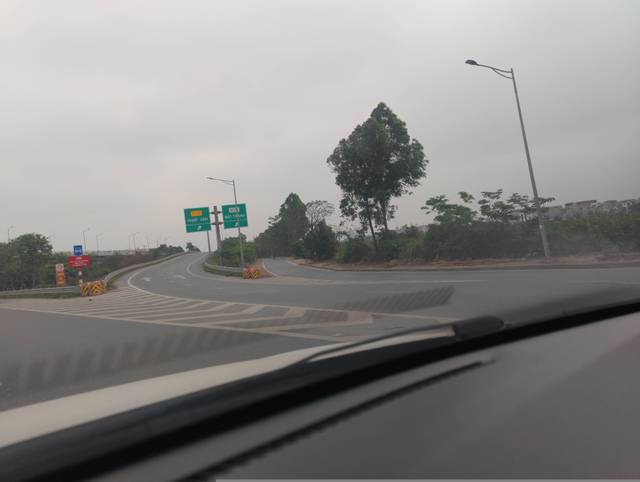
Region: Vietnam
Coordinates: 21.015, 105.916